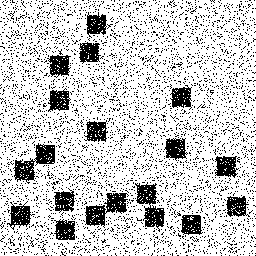
Squares: 19
Triangles: 0
Stars: 0
Total shapes: 19